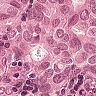
Metastatic tissue present: yes